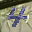
Label: 4